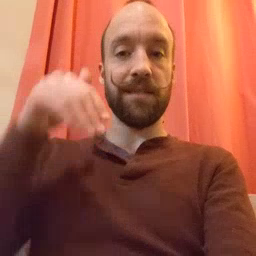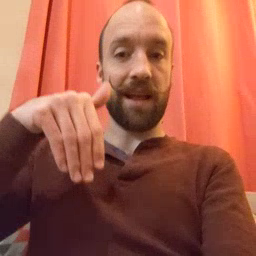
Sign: night